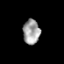
Tissue: prostate
Cell type: Epithelial cells
Senescence score: 0.2955
Nuclear area (px): 407
Mean DAPI intensity: 162.541